Interaction volume radius: 10 \u00c5
Interaction volume height: 25 \u00c5
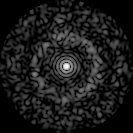
Disorder parameter: 0.8508